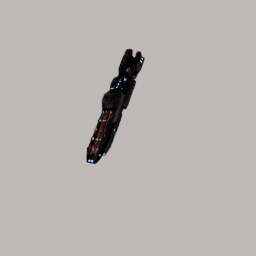
Label: mechanical